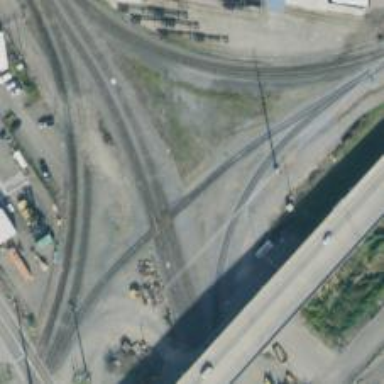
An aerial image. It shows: Railway yard in service.